Question: Text prompt?
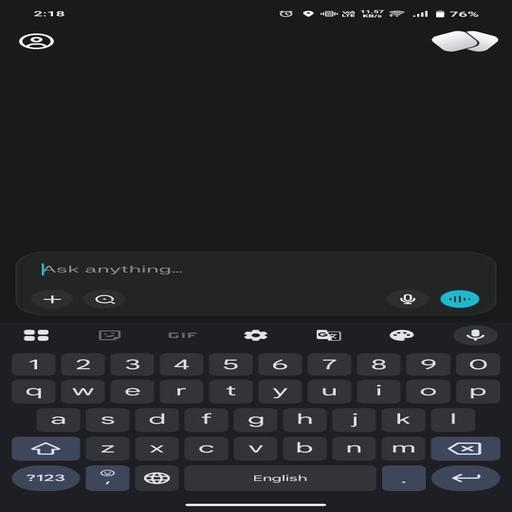
Answer: Ask anything